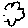
Label: cloud